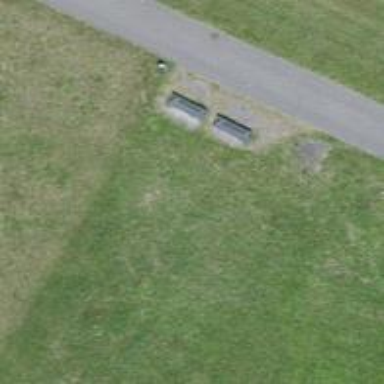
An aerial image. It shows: Bench for seating.